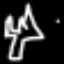
Label: fork